Question: I'm implementing a tool very similar to the built-in plist editor in Xcode. The only thing missing is the custom highlighting when a row is selected (see attached image). What's the proper way achieving this?

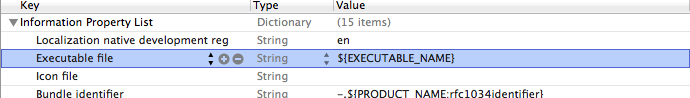
Answer: Finally, I've subclassed 'NSOutlineView' + 'NSTableRowView' and provided a custom implementation in 'drawSelectionInRect:'.